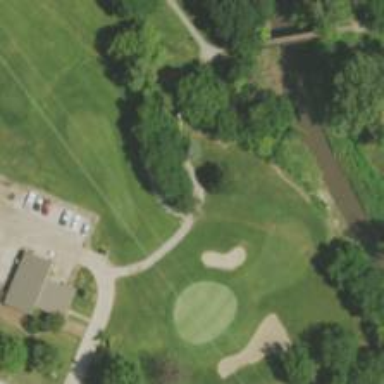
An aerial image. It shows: Well-maintained golf cart path.